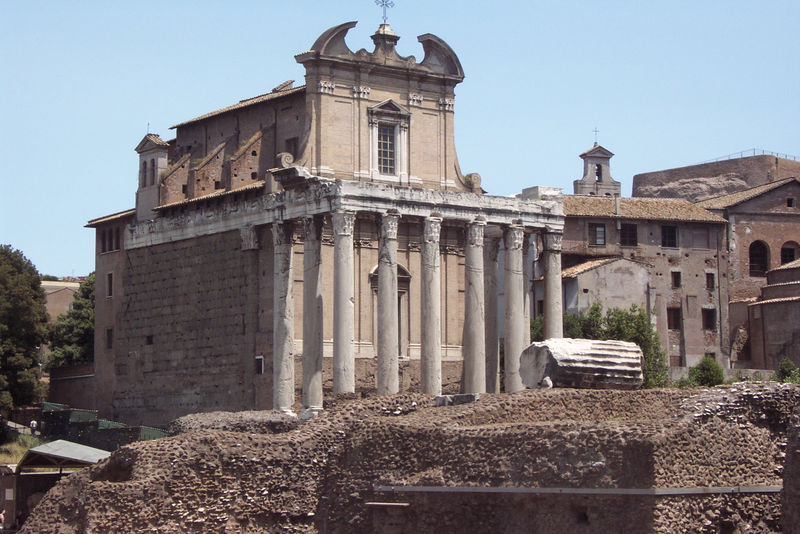
Titel: Forum Romanum: Tempel des Antonius und der Faustina, San Lorenzo in Miranda
Standort: Rom, Forum Romanum (EU - I - Latium)
Schlagwörter: baum, blau, himmel, schatten, bäume, braun, fenster, säule, säulen, dach, gebäude, haus, wand, architektur, barock, stein, steine, häuser, kirche, sonne, sträucher, theater, renaissance, kanneliert, hellblau, fassade, italien, mauer, fotografie, eingang, keller, ruine, antike, kreuz, rom, portal, quader, christlich, griechisch, tempel, konisch, römisch, forum, forum romanum, ädikula, fundament, spolien, ausgrabung, erdbeben, #stützpfeiler